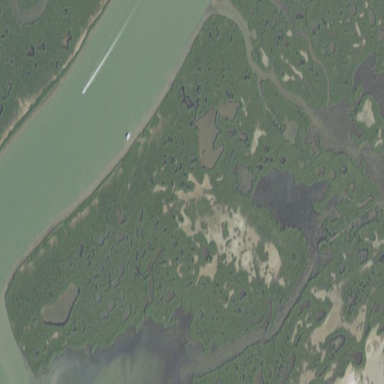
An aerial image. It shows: Saltmarsh wetland area.